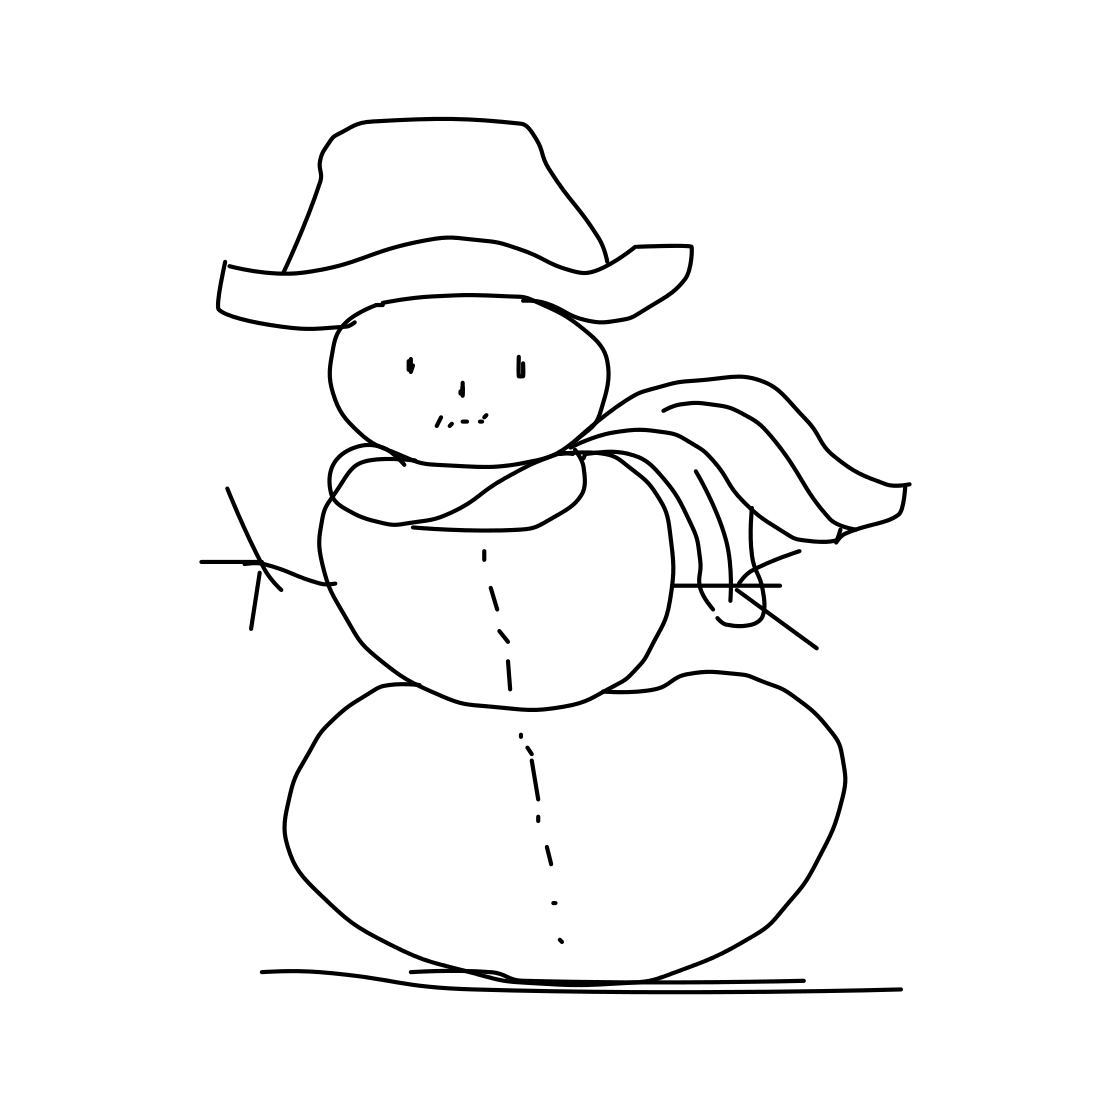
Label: snowman